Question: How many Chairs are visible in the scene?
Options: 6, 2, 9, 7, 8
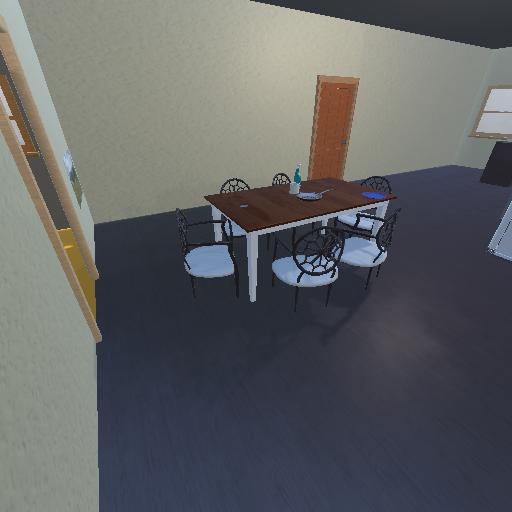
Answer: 6